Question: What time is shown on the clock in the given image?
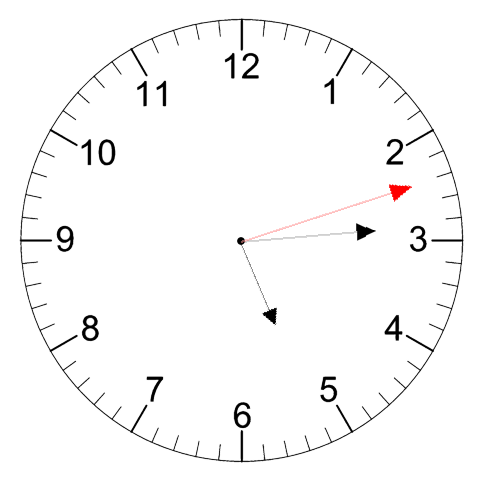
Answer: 05:14:12